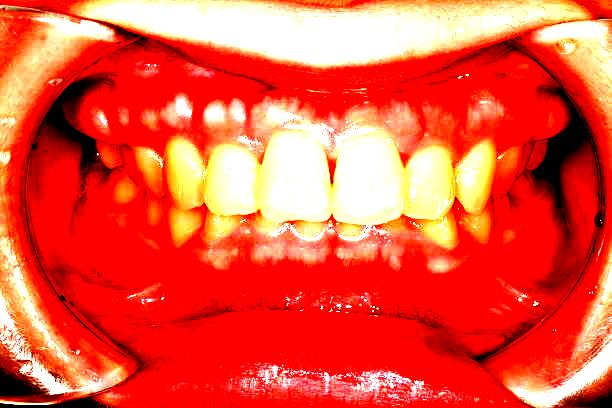
Condition: Gingivitis